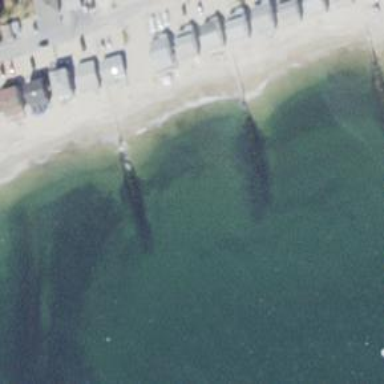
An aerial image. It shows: Breakwater structure.